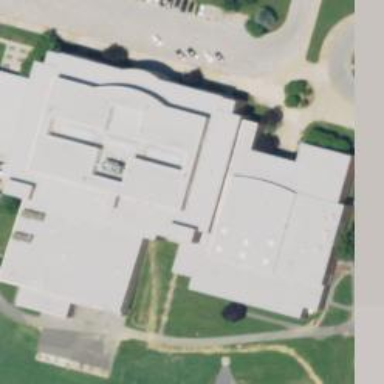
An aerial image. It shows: School building.